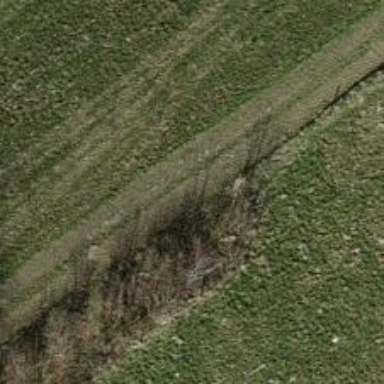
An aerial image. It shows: Hedge acting as barrier.